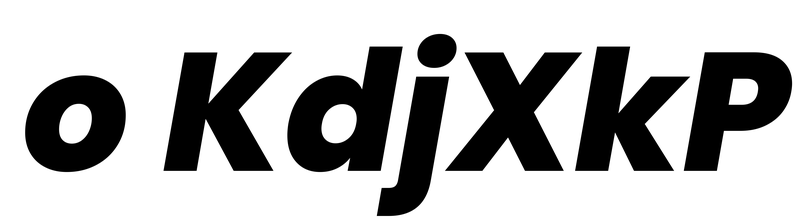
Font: Poppins-ExtraBoldItalic